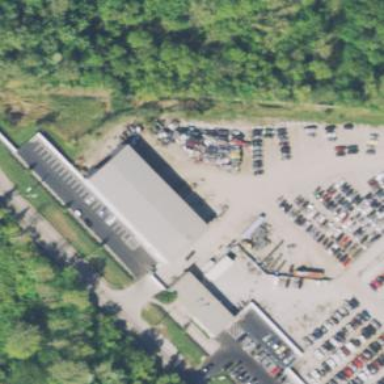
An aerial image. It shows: Scrap yard situated in industrial area.